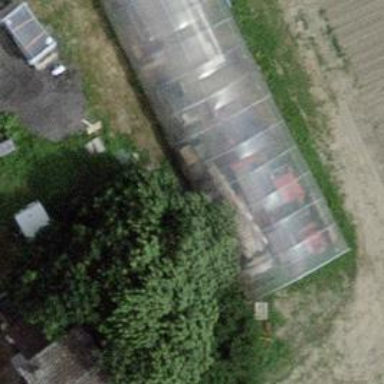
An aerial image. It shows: Greenhouse.